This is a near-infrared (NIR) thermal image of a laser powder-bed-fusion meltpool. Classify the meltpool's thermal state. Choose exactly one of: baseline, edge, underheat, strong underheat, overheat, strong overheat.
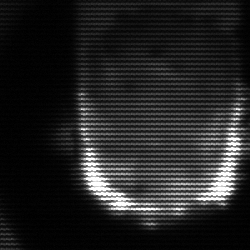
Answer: baseline